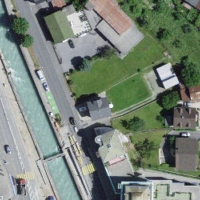
EUNIS habitat code: 55
Species observed at this site:
Passer domesticus